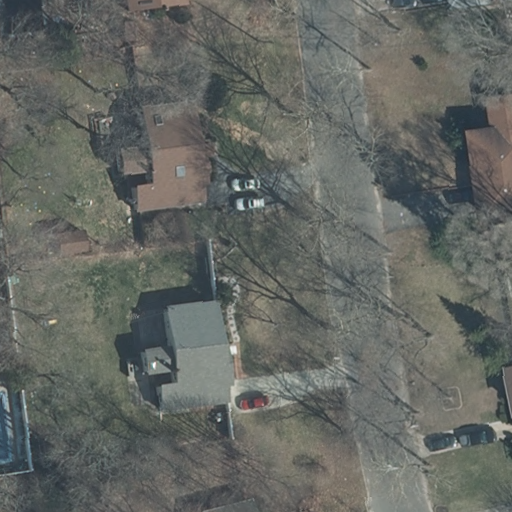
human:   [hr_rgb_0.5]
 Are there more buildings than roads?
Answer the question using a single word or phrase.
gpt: yes

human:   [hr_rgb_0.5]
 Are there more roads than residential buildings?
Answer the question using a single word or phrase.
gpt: no

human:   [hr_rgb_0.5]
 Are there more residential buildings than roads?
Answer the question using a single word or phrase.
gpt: yes

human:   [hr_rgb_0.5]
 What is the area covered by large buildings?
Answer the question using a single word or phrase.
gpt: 0m2

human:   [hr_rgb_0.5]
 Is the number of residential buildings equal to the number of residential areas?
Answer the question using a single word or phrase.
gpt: no

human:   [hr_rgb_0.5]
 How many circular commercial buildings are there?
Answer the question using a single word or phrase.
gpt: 0

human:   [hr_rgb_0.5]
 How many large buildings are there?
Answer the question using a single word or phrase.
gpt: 0

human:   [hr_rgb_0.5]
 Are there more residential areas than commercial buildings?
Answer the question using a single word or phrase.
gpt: yes

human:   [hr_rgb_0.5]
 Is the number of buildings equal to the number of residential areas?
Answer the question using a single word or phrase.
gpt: no

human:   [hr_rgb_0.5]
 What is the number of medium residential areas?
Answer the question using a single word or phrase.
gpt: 0

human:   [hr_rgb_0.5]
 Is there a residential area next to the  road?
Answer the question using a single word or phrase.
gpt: yes

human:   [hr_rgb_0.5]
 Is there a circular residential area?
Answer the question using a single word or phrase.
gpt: no

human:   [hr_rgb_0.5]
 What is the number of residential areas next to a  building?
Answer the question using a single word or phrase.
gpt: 1

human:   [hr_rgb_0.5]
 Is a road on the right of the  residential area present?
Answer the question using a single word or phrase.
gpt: no

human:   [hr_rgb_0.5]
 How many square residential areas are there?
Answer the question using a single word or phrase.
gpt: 0

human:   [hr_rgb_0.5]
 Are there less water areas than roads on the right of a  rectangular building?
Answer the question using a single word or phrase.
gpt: yes

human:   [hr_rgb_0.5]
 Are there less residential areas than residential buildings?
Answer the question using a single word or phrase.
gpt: yes

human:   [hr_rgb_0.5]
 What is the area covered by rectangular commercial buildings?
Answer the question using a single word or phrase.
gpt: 0m2

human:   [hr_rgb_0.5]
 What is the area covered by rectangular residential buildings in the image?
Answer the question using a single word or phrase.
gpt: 529m2

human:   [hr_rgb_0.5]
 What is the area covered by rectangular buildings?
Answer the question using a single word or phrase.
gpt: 529m2

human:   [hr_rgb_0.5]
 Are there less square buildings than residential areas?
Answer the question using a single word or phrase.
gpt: yes

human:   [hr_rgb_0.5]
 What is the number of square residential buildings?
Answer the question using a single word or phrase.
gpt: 0

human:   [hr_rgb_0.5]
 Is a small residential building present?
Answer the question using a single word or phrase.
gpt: yes

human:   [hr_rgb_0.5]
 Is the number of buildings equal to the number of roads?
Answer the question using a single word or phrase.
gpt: no

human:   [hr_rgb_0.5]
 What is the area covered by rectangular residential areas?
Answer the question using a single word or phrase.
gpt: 10632m2

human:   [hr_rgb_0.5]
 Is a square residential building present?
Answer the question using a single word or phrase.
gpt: no

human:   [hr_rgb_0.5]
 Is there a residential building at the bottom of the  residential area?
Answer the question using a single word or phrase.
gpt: yes

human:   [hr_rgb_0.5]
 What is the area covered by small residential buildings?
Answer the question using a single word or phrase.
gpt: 13m2

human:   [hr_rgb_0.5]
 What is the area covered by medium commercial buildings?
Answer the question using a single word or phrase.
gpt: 0m2

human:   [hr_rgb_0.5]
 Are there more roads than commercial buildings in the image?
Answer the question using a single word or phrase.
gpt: yes

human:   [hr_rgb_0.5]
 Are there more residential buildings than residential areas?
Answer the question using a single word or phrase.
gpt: yes

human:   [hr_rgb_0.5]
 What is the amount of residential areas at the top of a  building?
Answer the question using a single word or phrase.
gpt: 1

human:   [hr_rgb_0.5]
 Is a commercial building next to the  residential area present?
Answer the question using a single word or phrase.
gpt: no

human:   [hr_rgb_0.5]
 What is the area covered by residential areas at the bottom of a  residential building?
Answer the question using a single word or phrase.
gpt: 0m2

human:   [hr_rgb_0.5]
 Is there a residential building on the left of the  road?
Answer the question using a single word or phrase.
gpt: yes

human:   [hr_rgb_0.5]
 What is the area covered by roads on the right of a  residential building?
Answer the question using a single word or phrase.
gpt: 0m2